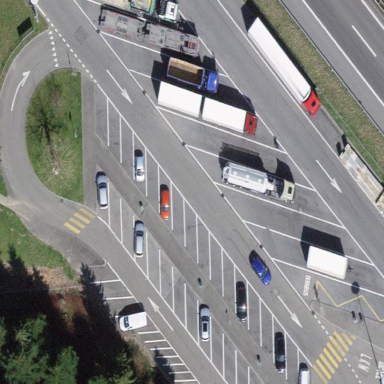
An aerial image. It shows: Parking area with surface.